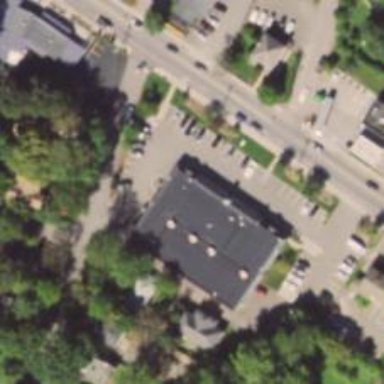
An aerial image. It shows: Convenience shop that also serves as pharmacy for healthcare needs.